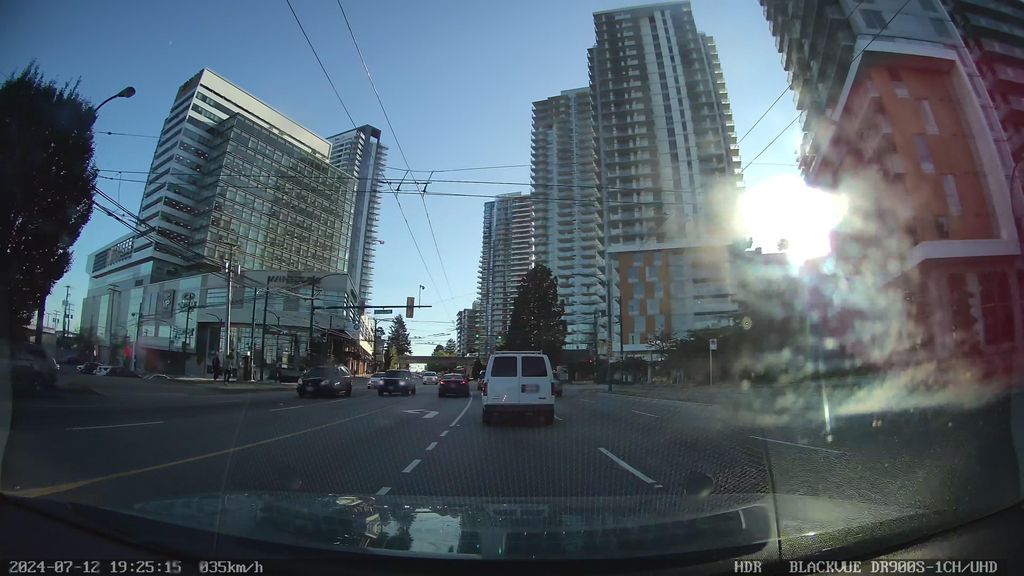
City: vancouver